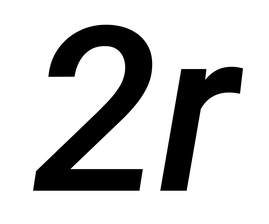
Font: Roboto-Italic_Medium_Italic